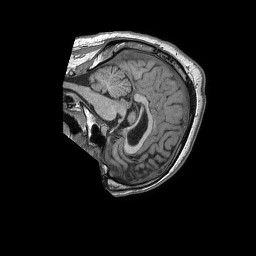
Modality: T1w
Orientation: sagittal
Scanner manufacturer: philips
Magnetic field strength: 1.5 T
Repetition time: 0.007704 s
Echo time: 0.003563 s